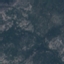
Label: HerbaceousVegetation